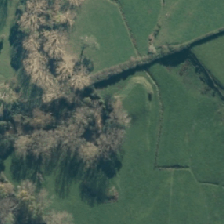
Land cover: broadleaved_indigenous_hardwood